Field crop: maize
Growth stage: 2
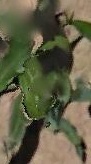
Species: maize